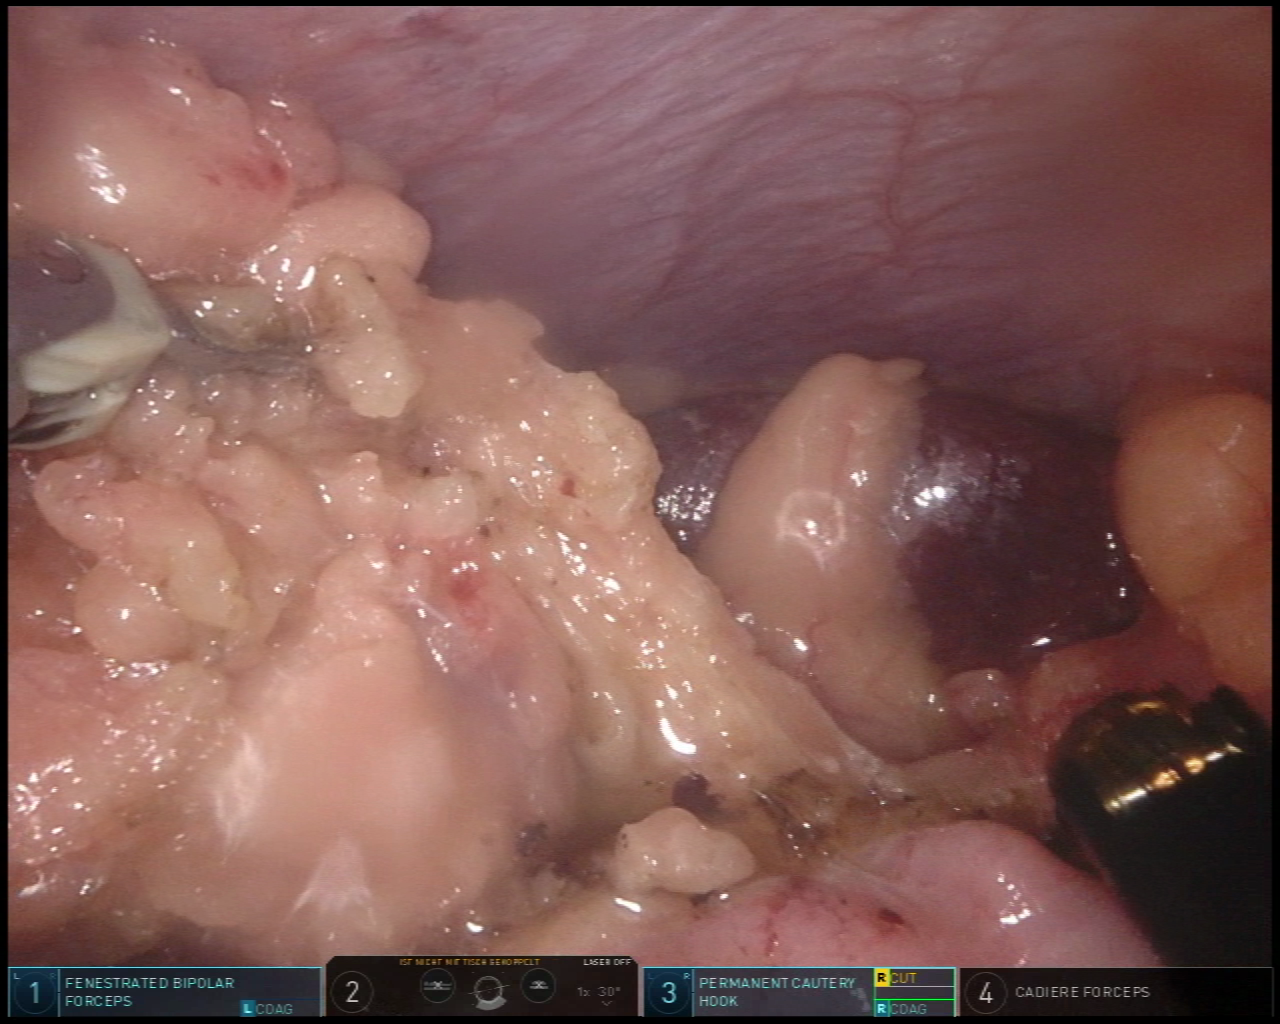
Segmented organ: spleen
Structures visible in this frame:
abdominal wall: yes
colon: yes
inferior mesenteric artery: no
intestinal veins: no
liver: no
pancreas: no
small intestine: no
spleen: yes
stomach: no
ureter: no
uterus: no
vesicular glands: no